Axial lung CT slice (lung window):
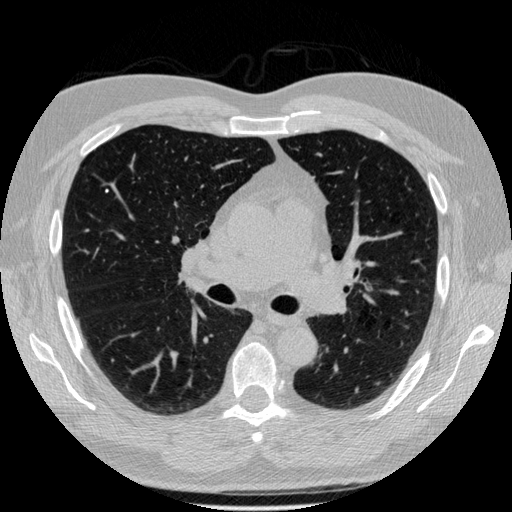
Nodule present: no